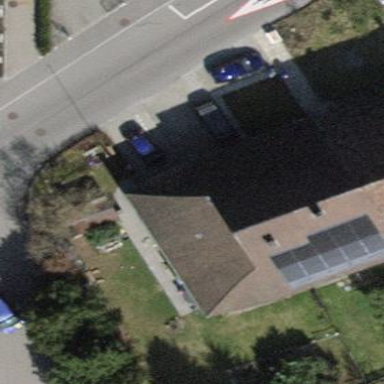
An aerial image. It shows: Gabled roofed house.